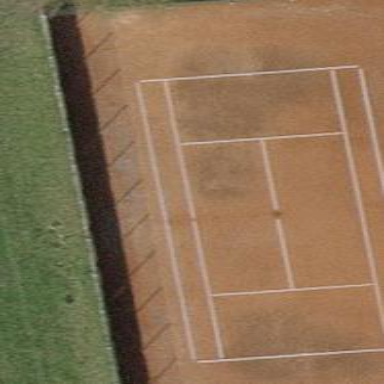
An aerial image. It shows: Tennis court in leisure pitch.